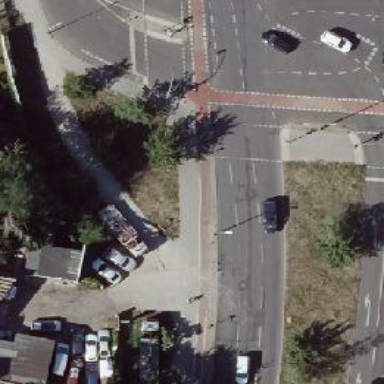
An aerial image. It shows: Crossing with traffic signals.